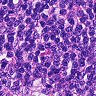
Metastatic tissue present: no